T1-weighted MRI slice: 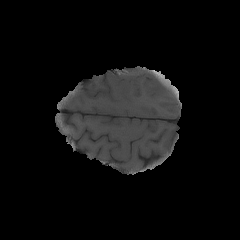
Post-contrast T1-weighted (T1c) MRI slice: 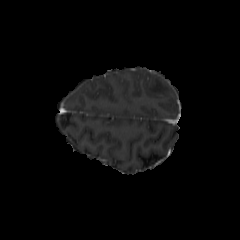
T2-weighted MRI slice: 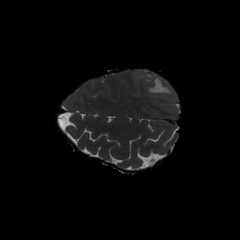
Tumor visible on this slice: yes